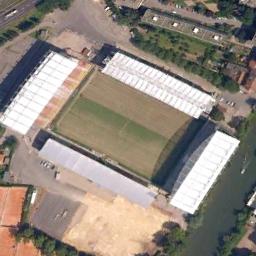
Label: stadium